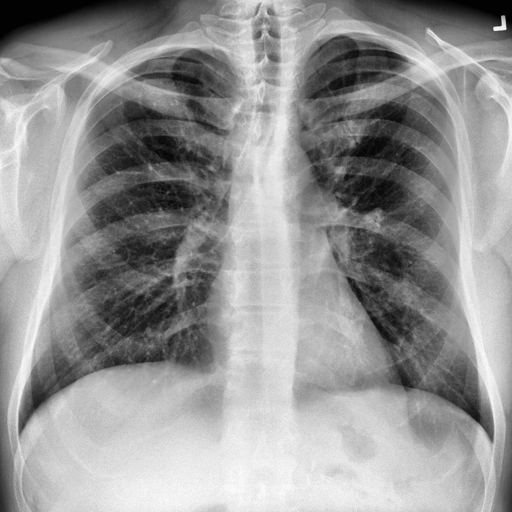
Finding: NORMAL